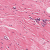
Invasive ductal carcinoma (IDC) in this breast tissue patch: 0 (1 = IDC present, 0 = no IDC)